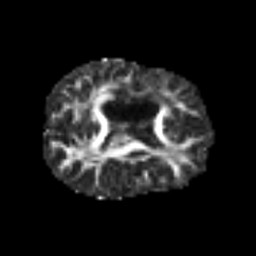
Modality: FA
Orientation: axial
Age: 40
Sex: female
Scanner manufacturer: siemens
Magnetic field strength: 3 T
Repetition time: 6.1 s
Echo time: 0.101 s